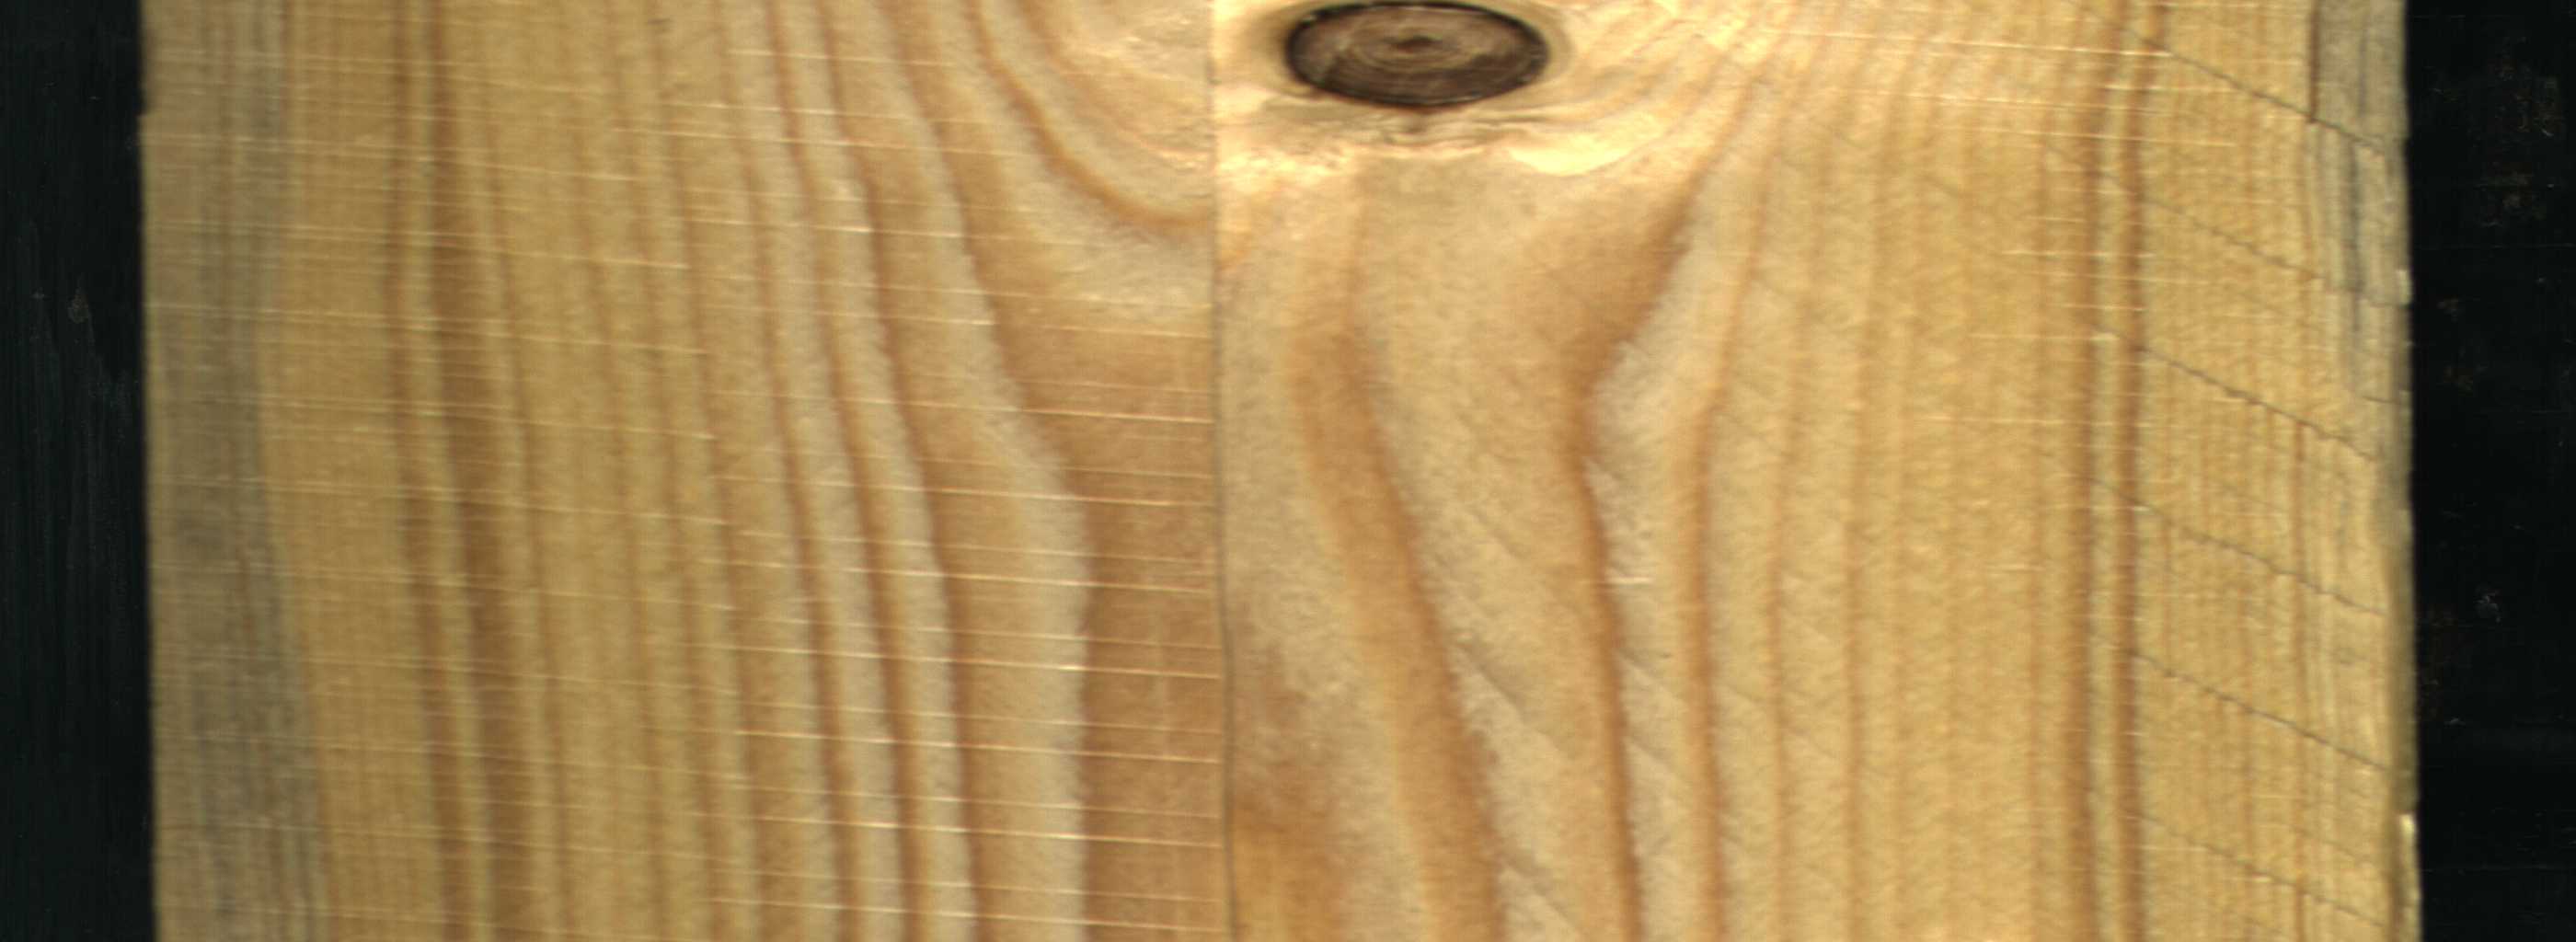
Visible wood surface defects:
Blue_Stain
Blue_Stain
Dead_Knot